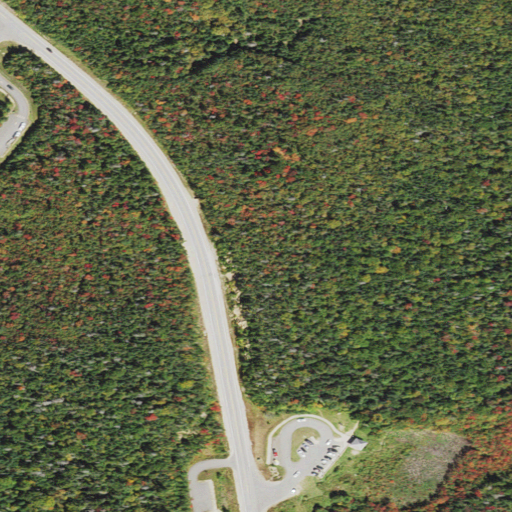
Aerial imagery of gap in New Hampshire named Kancamagus Pass containing evergreen forest, low intensity development, mixed forest, medium intensity development, deciduous forest, shrub, and open development